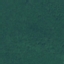
Label: Forest